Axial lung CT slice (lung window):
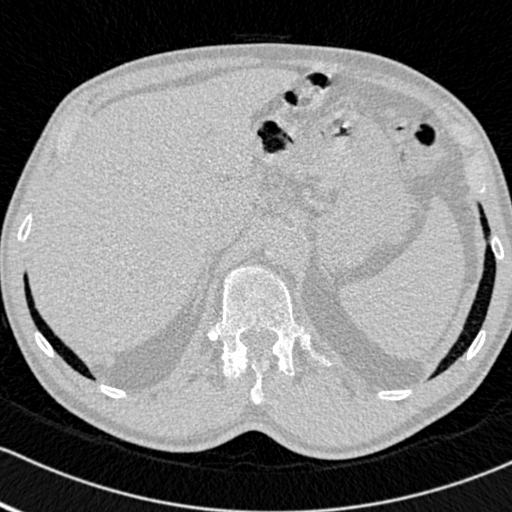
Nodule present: no